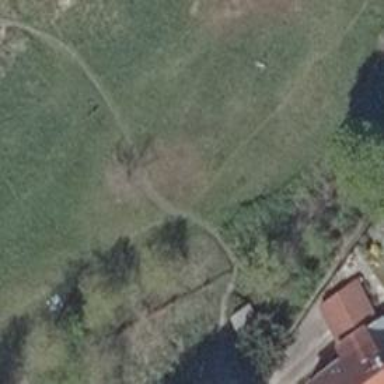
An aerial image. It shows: Path covered with grass.